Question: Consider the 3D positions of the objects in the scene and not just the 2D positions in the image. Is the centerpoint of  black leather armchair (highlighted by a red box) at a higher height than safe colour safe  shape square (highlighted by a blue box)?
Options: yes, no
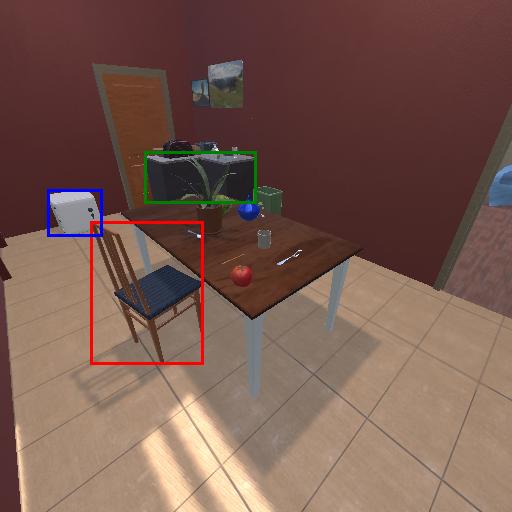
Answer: yes